Question: This might be a really basic css question but I tried to create my fluid layout following instructions from a book, so far my header and nav bar seems to be in the place but the content div isn't, also I'd like to make my content height flexible because it's for a dynamic web app so the footer should be positioned below it accordingly. Ok so here's the mockup of what id like to achieve

'''
<body>
<div id="header">
<h1>LOGO</h1>
<ul>
<li><a href= ""> Home </a></li>
<li><a href= ""> Logout </a></li>
</ul>
</div>
<div id="navigation">
<ul>
<li><a href="">Home</a></li>
<li><a href="">My account</a></li>
<li><a href="">Help</a></li>
<li><a href="">Contact Us</a> </li>
</ul>
</div>
<div id="personalised">
<p>Hey there</p>
</div>
<div id="content">
</div>
<div id="footer">
<p>&copy; TEST</p>
</div>
</body>
</html>
'''
here's my css code:
'''
body{
width: 90%;
margin: 0 auto;}
#content {
overflow: auto;
height: 29em;}
#header{
height: 60px;
overflow: hidden;
}
#header h1 {
float: left;
}
#header ul {
float: right;
}
#header li {
display: inline;
padding: 0.5em;
}
#personalised p {
float: left;
width: 20%;
margin-top:5%;}
#navigation{
margin: 1%;}
#navigation ul {
font-family: Arial, Verdana;
font-size: 14px;
padding: 0px;
list-style: none;
}
div#navigation {
float:right;
position: absolute;
top: 10%;
right: 5%;
}
#navigation ul li {
display: block;
position: relative;
float: left;
}
#navigation li ul { display: none; }
#header, #footer, #navigation, #personalised {
margin: 1%;
}
#footer {
padding: 0.5em 0;
font-family: Arial, Verdana;
font-size: 10px;
text-align: center;}
'''
I know this is long, but I'd really appreciate your help. Thanks in advance
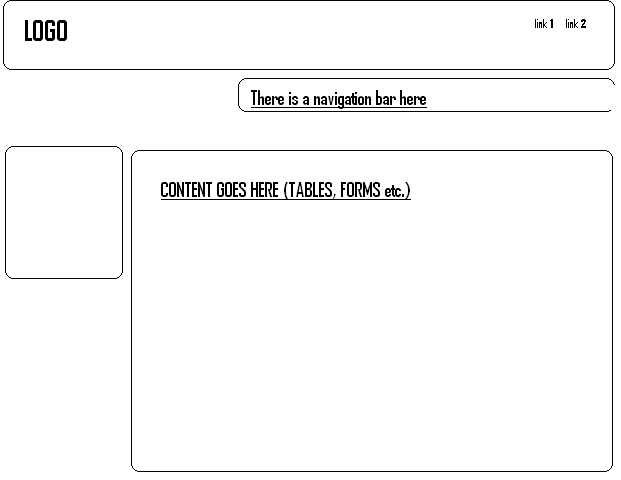
Answer: Try working on your formatting first. (It's not too bad, but can use improvement.) That's one of the biggest benefits to you is code that you can read. You can look through what I've done here and play with what you like. <URL>
'''
<head>
<style>
div {
border: 1px dashed #FF0000;
}
body {
margin: 0px;
padding: 0px;
}
.clear {
clear: both;
}
#header {
min-height: 60px;
overflow: hidden;
margin: 1%;
}
#header h1 {
float: left;
}
#header ul {
float: right;
}
#header li {
display: inline;
padding: 0.5em;
}
#navigation{
margin: 1%;
float: right;
}
#navigation ul {
font-family: Arial, Verdana;
font-size: 14px;
padding: 0px;
margin: 0px;
list-style: none;
}
#navigation ul li {
margin: 0px;
padding: 0px;
display: block;
position: relative;
float: left;
}
#navigation li ul {
display: none;
}
.body {
clear: both;
}
#personalised {
margin: 1%;
float: left;
width: 20%;
}
#content {
margin: 1%;
float; right;
min-height: 29em;
}
#personalised p {
margin: 0px;
padding: 0px;
}
#header, #footer, #navigation, #personalised {
}
#footer {
padding: 0.5em 0;
font-family: Arial, Verdana;
font-size: 10px;
text-align: center;
}
</style>
<body>
<div id="header">
<h1>LOGO</h1>
<ul>
<li><a href= ""> Home </a></li>
<li><a href= ""> Logout </a></li>
</ul>
<div class="clear"></div>
</div>
<div id="navigation">
<ul>
<li><a href="">Home</a></li>
<li><a href="">My account</a></li>
<li><a href="">Help</a></li>
<li><a href="">Contact Us</a> </li>
</ul>
<div class="clear"></div>
</div>
<div class="body">
<div id="personalised">
<p>Hey there</p>
<div class="clear"></div>
</div>
<div id="content">
</div>
</div>
<div id="footer">
<p>&copy; TEST</p>
</div>
</body>
</html>
'''
Edit: Looking at your content statement, you are looking for CSS's min-height. Min-height will set it to a minimum height and grow when necessary. overflow: auto; says if your content stretches past the maximum height, add a scrollbar.